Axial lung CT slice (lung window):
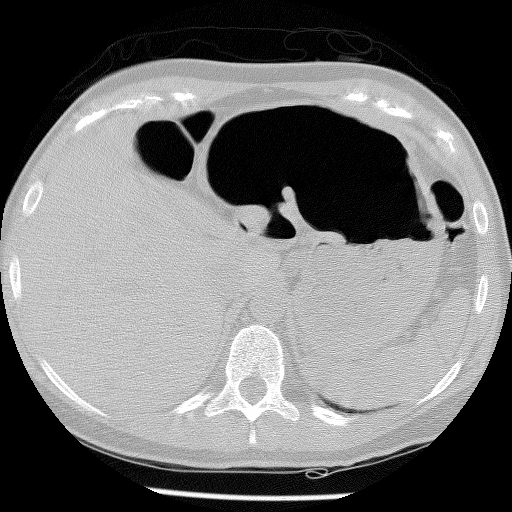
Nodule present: no